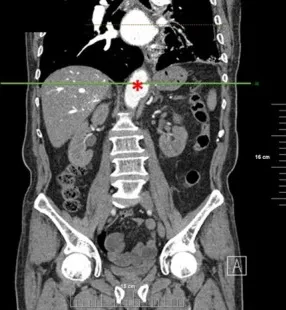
Red asterisk indicates the lumen of the aneurysm, the green line indicates the level of section A of the figure. CT: computer tomography.
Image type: radiology (ct)